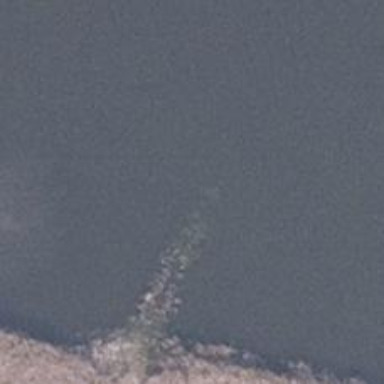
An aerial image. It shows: Breakwater structure.